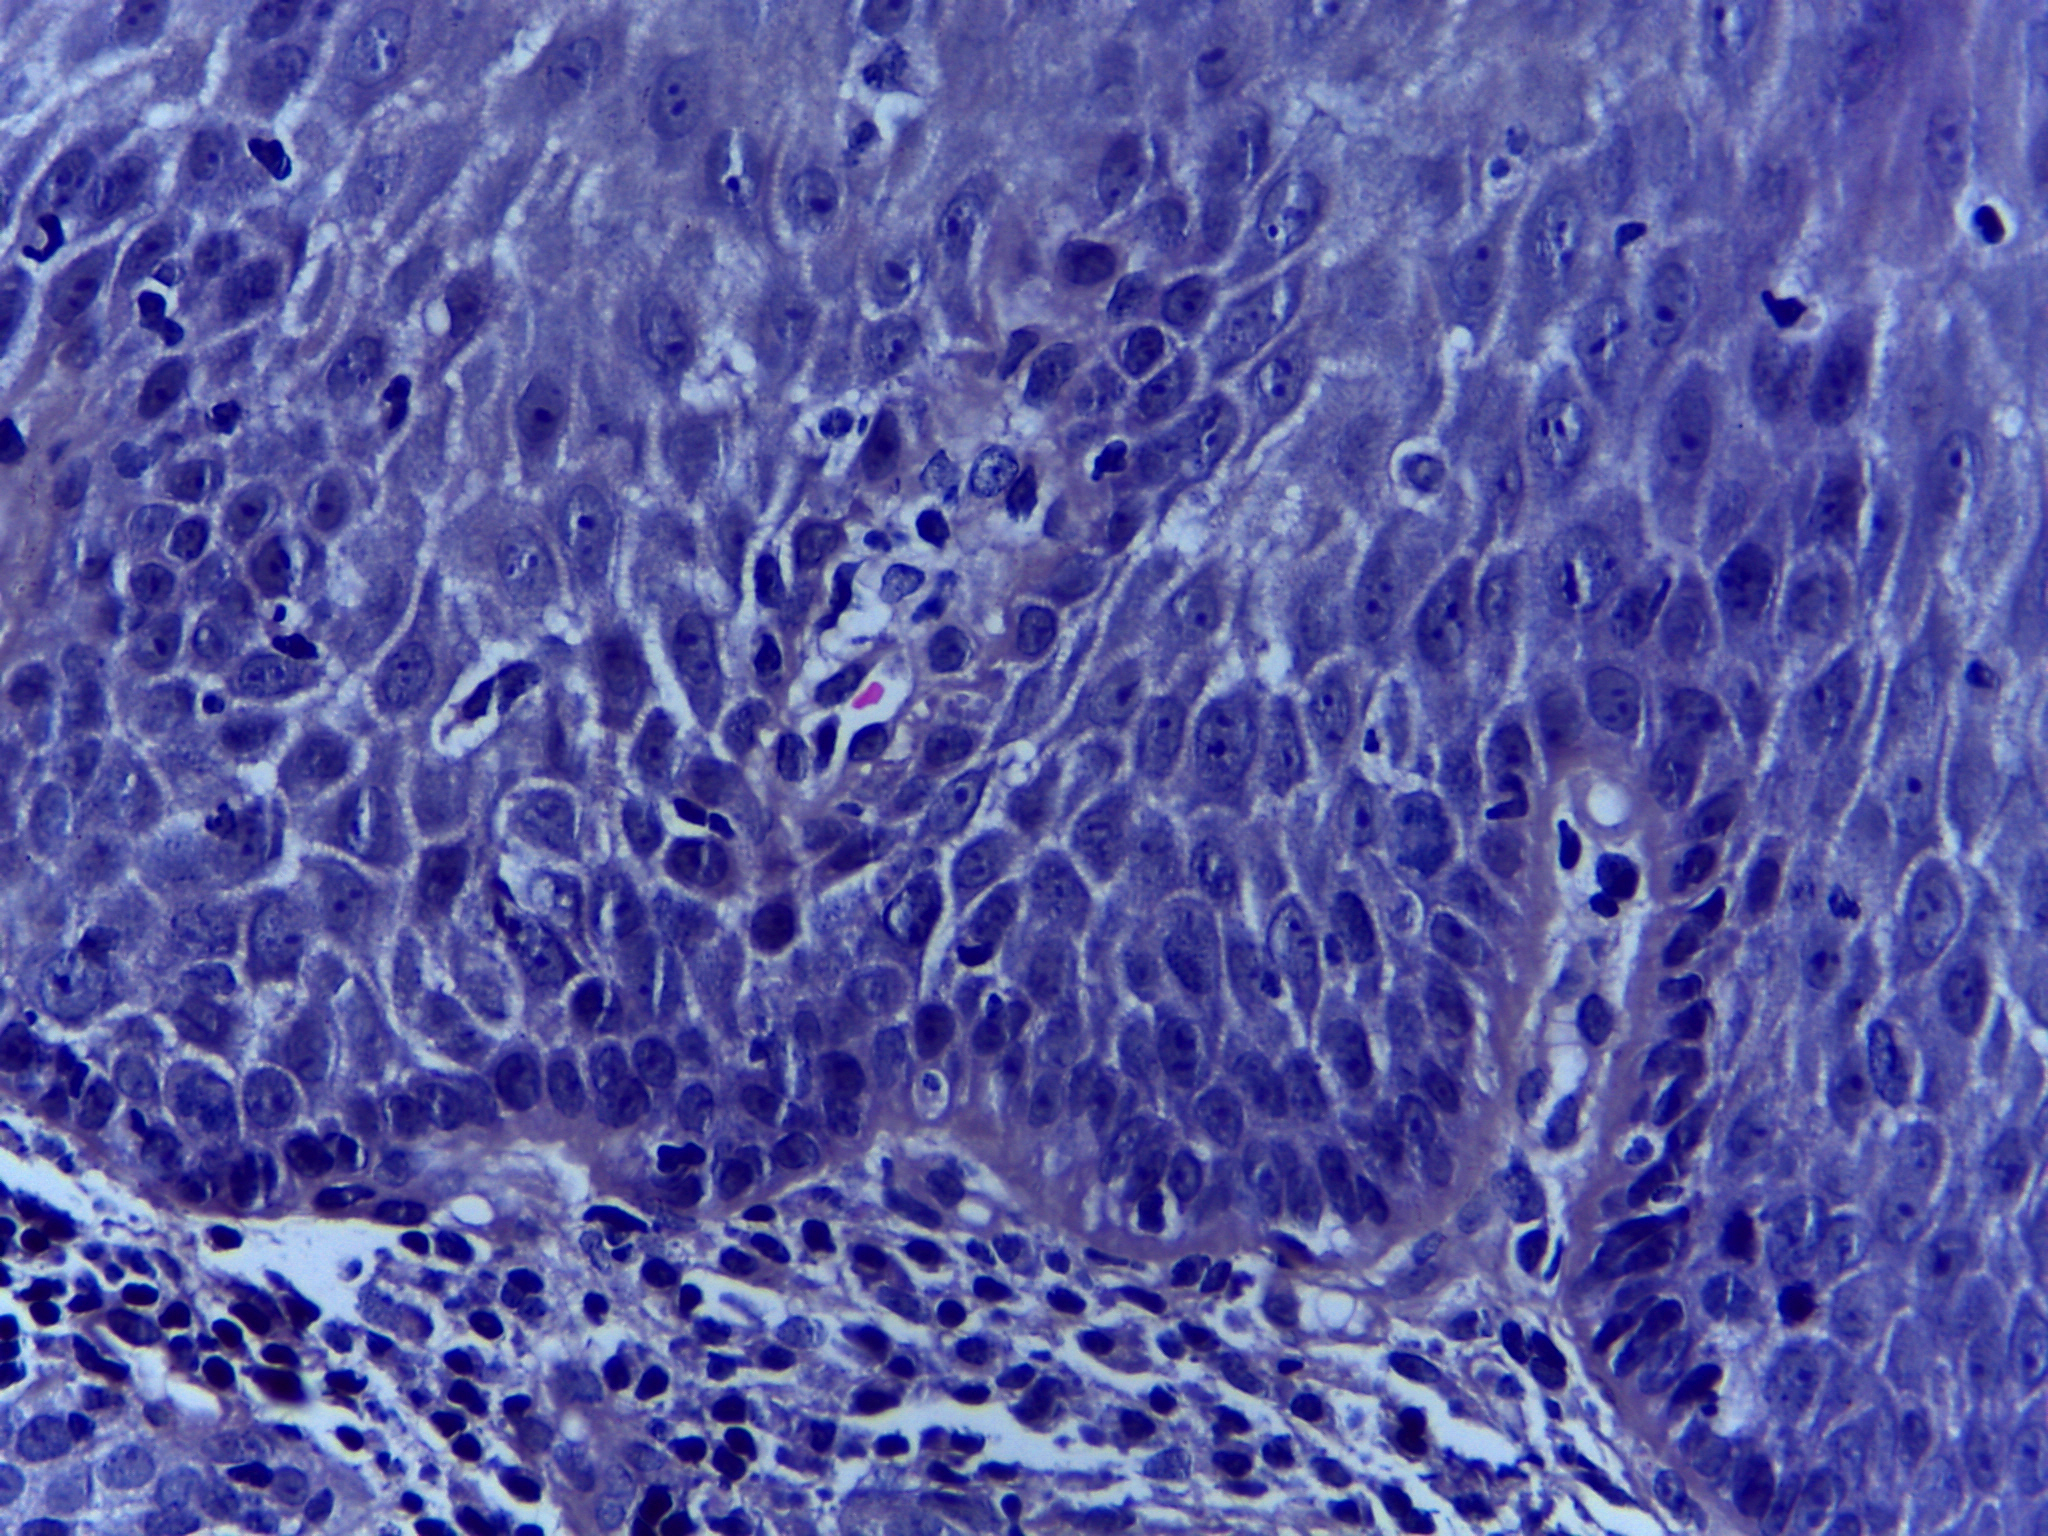
Diagnosis: OSCC